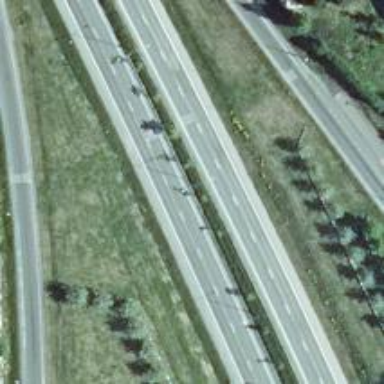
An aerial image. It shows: Trunk highway.